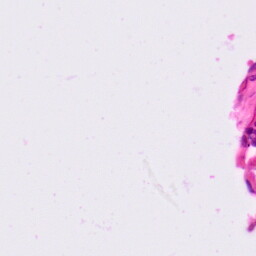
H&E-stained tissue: Lung